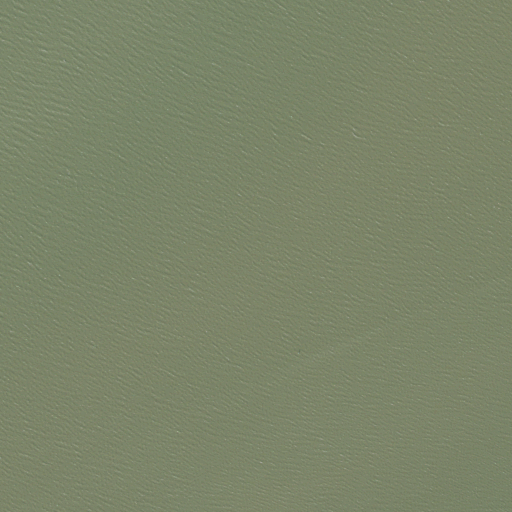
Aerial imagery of island in Texas named Snake Island containing only open water